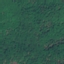
Label: Forest